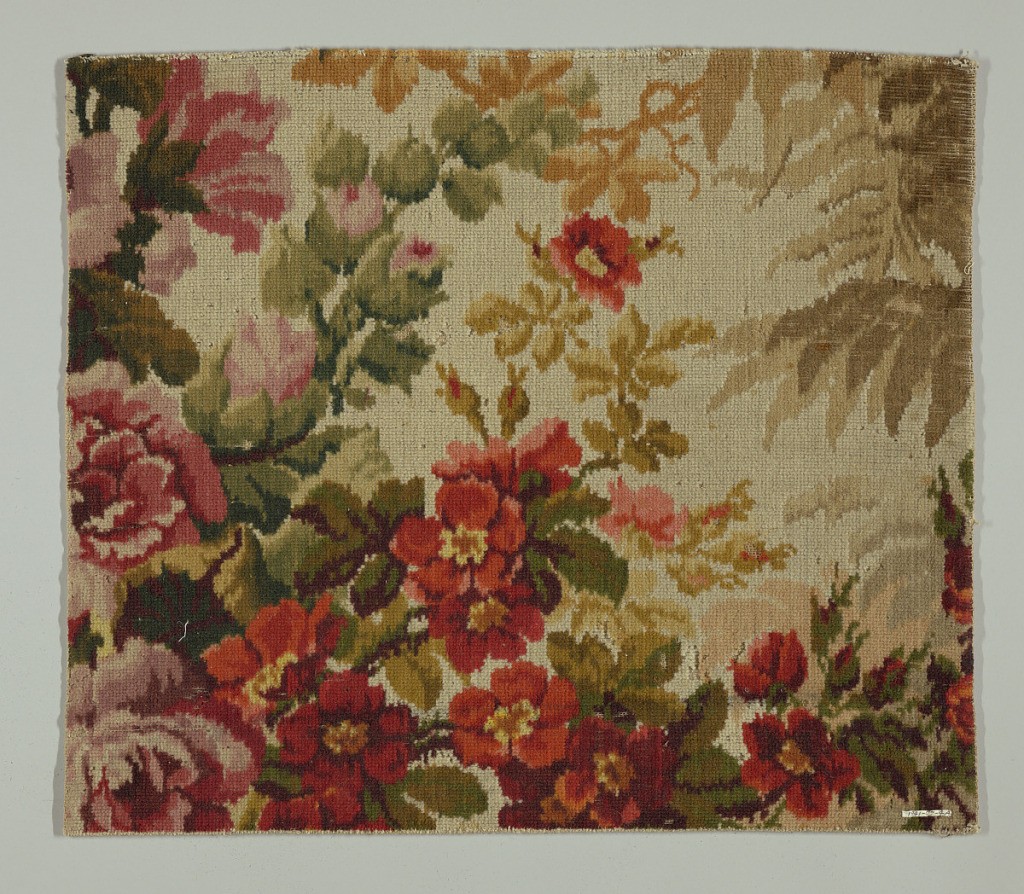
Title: Carpet fragment
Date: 1850–99
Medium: wool, jute Technique: worsted and machine-made cut tapestry pile
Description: Dyed worsted yarn woven over a surface weft.  There is a bottom weft and two filler warps held together by "chains."  Design consists of all-over repeat of informal polychrome floral and leaf designs with red and green predominating and open areas of the light brown ground.